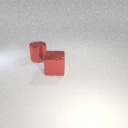
large red metal cube in front of large red metal cylinder